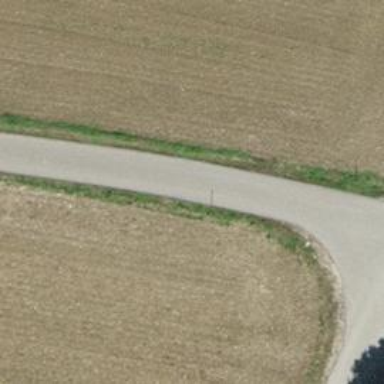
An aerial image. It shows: Unclassified road with asphalt surface. The road has grade1 tracktype.